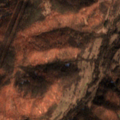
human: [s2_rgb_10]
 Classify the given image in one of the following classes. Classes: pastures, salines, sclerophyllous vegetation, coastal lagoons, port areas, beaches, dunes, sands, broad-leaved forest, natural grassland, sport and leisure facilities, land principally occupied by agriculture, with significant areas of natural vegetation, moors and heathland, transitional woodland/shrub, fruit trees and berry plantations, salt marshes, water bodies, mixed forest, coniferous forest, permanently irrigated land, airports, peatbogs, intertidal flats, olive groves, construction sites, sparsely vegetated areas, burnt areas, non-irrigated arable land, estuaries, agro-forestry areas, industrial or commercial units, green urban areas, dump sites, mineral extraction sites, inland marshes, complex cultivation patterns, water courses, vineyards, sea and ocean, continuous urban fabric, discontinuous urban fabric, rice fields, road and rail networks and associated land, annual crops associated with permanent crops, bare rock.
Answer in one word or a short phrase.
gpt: pastures, broad-leaved forest, transitional woodland/shrub